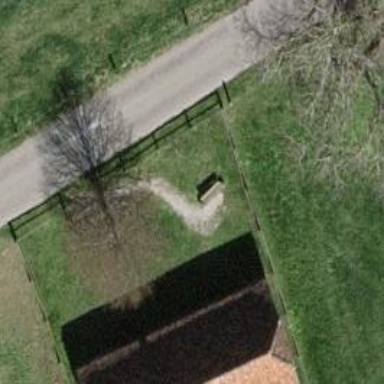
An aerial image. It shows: Brown bench.